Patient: sex F, age 75
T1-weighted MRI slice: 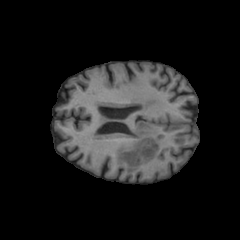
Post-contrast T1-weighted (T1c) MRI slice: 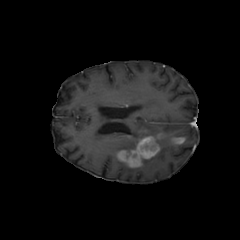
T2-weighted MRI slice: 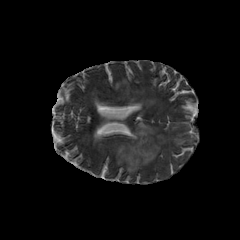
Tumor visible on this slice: yes
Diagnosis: Glioblastoma, IDH-wildtype
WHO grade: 4